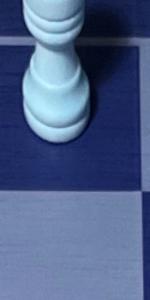
Label: Empty